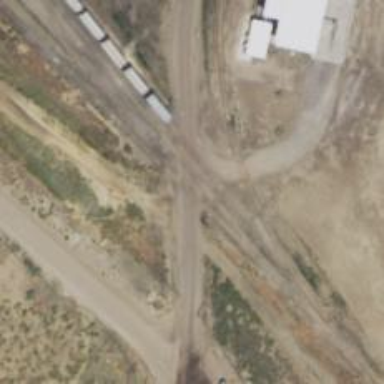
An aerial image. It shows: Railway level crossing.